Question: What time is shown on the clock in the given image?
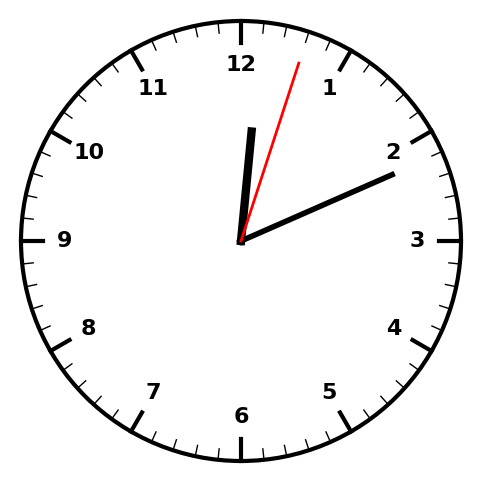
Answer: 12:11:03